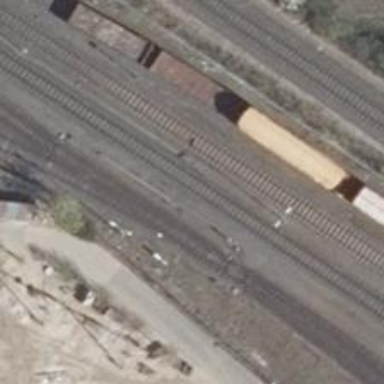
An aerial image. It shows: Railway switch.